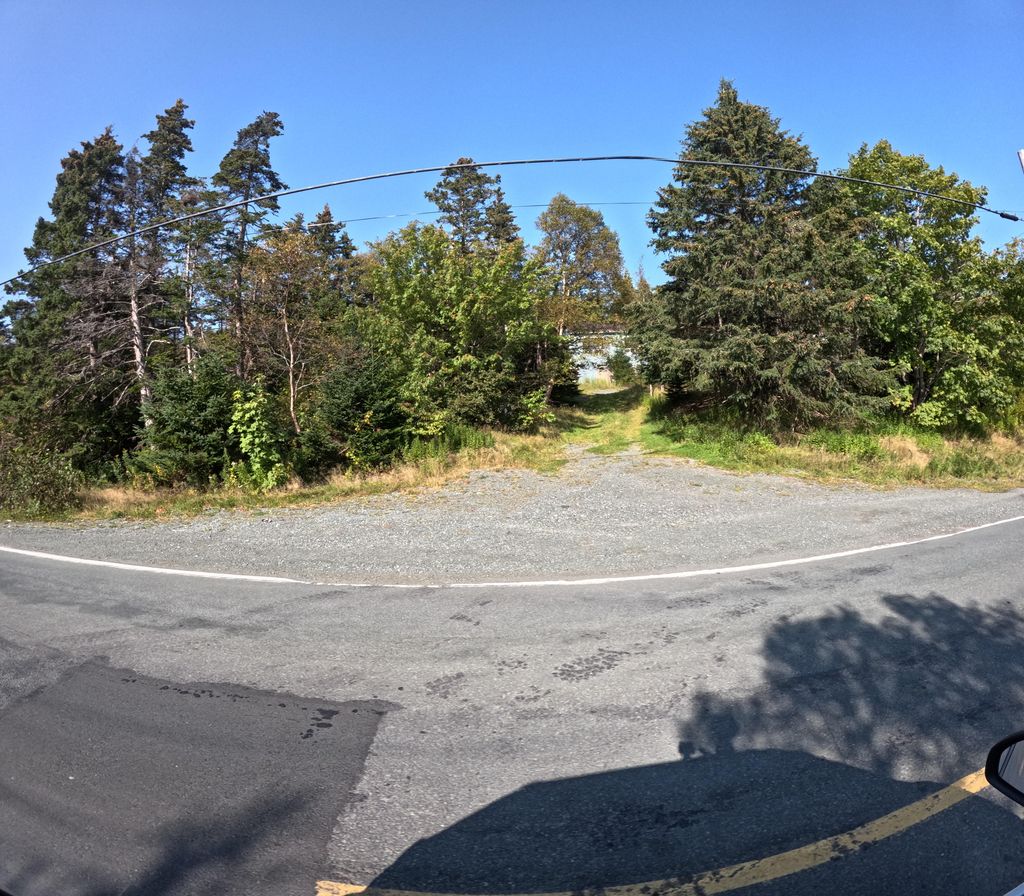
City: st_johns